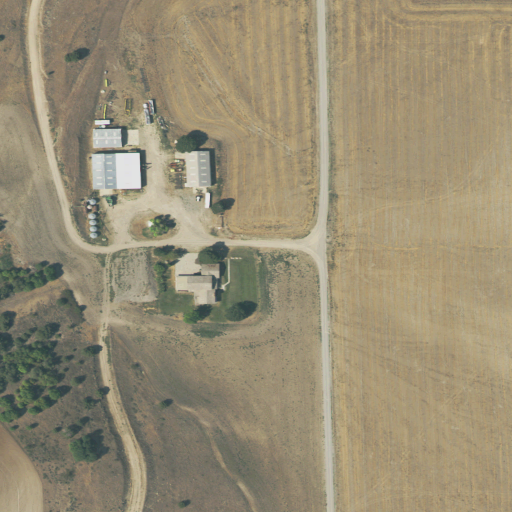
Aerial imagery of valley in Utah named Butler Hollow containing cultivated crops, open development, shrub, pasture, low intensity development, and high intensity development